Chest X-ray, PA view. Patient: 23 years old, sex F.
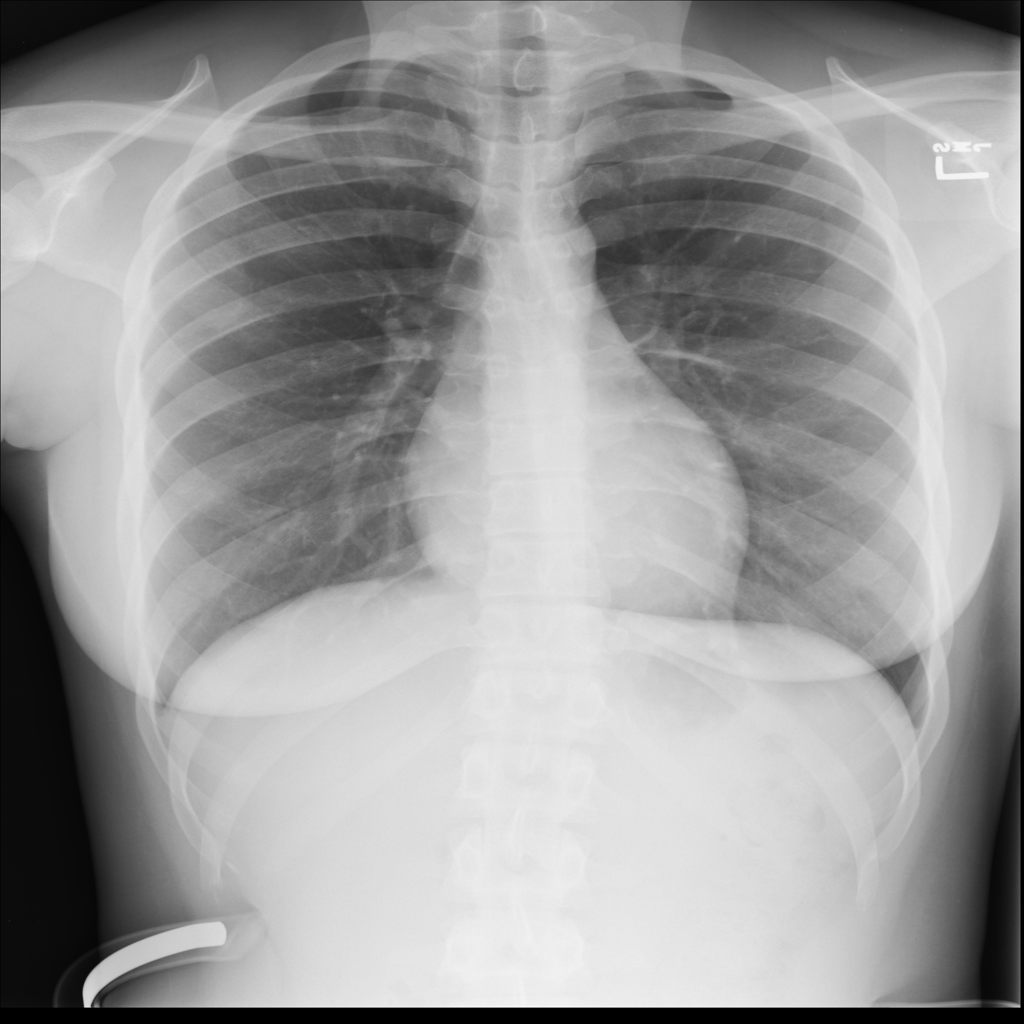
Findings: No Finding